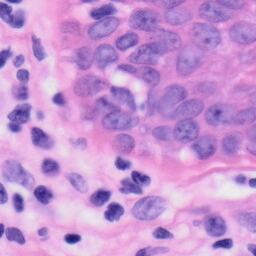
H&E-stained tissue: Skin